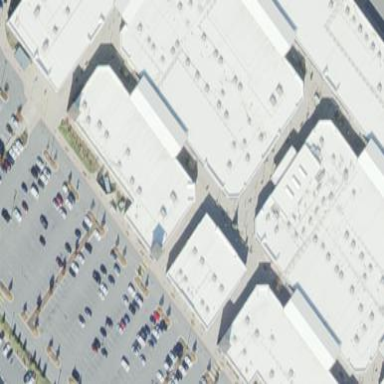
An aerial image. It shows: Retail building.